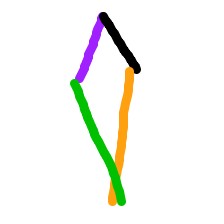
Shape: kite